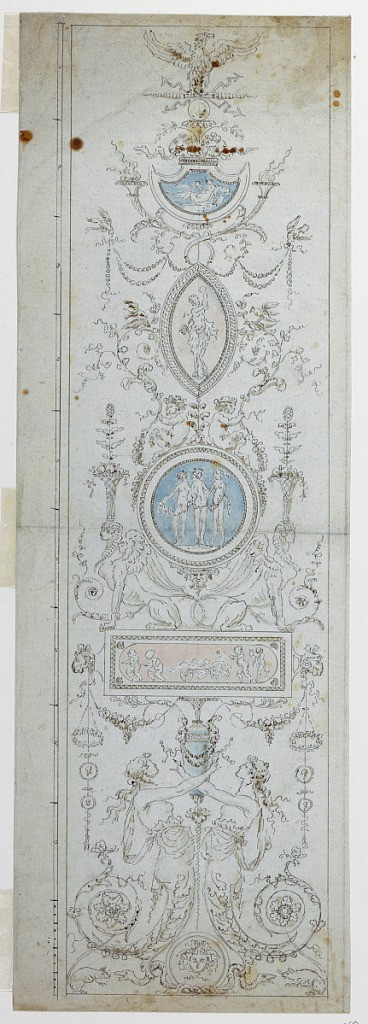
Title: Design for a Painted Panel
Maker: Jean-Guillaume Moitte, French, 1746–1810
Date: ca. 1765
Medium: Pen and ink, brush and watercolor, sepia, graphite on paper
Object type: Drawing
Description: Vertical bands with candelabrum. At center is a blue circle with the three Graces. At top, Jupiter's eagle with thunderbolts. Scale at side.